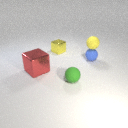
small blue rubber sphere below small yellow rubber sphere